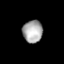
Tissue: lung
Cell type: Others
Senescence score: 0.1626
Nuclear area (px): 435
Mean DAPI intensity: 168.818